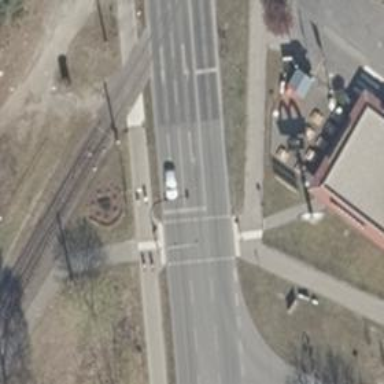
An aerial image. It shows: Road with traffic signals.